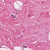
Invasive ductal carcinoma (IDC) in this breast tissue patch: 0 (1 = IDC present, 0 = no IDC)